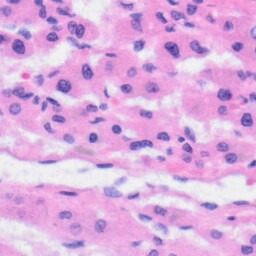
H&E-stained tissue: Liver